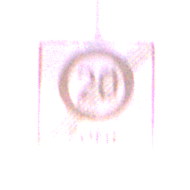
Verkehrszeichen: EndeZone20
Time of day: SunriseSunset
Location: Outdoor (Urban)
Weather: PartlyCloudy
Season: NotSpecified
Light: Natural